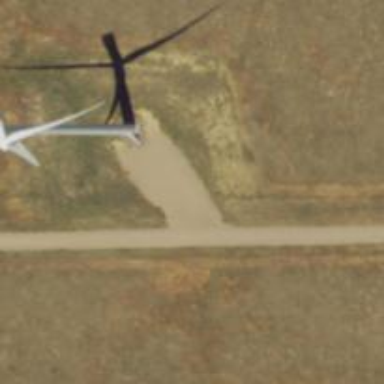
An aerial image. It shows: Wind generator using horizontal axis wind turbines.